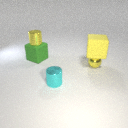
small yellow metal sphere to the right of small cyan metal cylinder